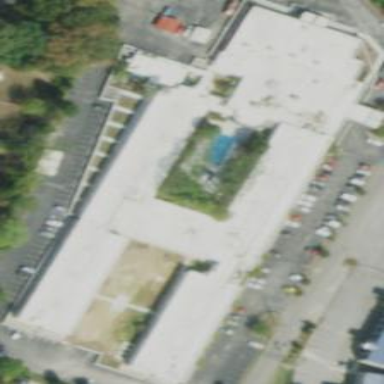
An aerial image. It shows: Nursing home building.